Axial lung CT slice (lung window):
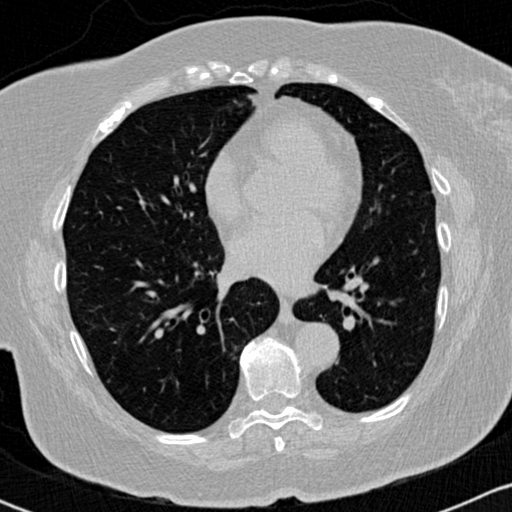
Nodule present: no